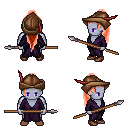
a pixel art fantasy rpg character, male body template, dark elf, purple skin, purple robe, magenta pants, red extra-long topknot hairstyle, leather cap, brown shoes, spear, four views (front, back, left, right), 2x2 character sprite sheet, small pixel art, hard edges, no anti-aliasing